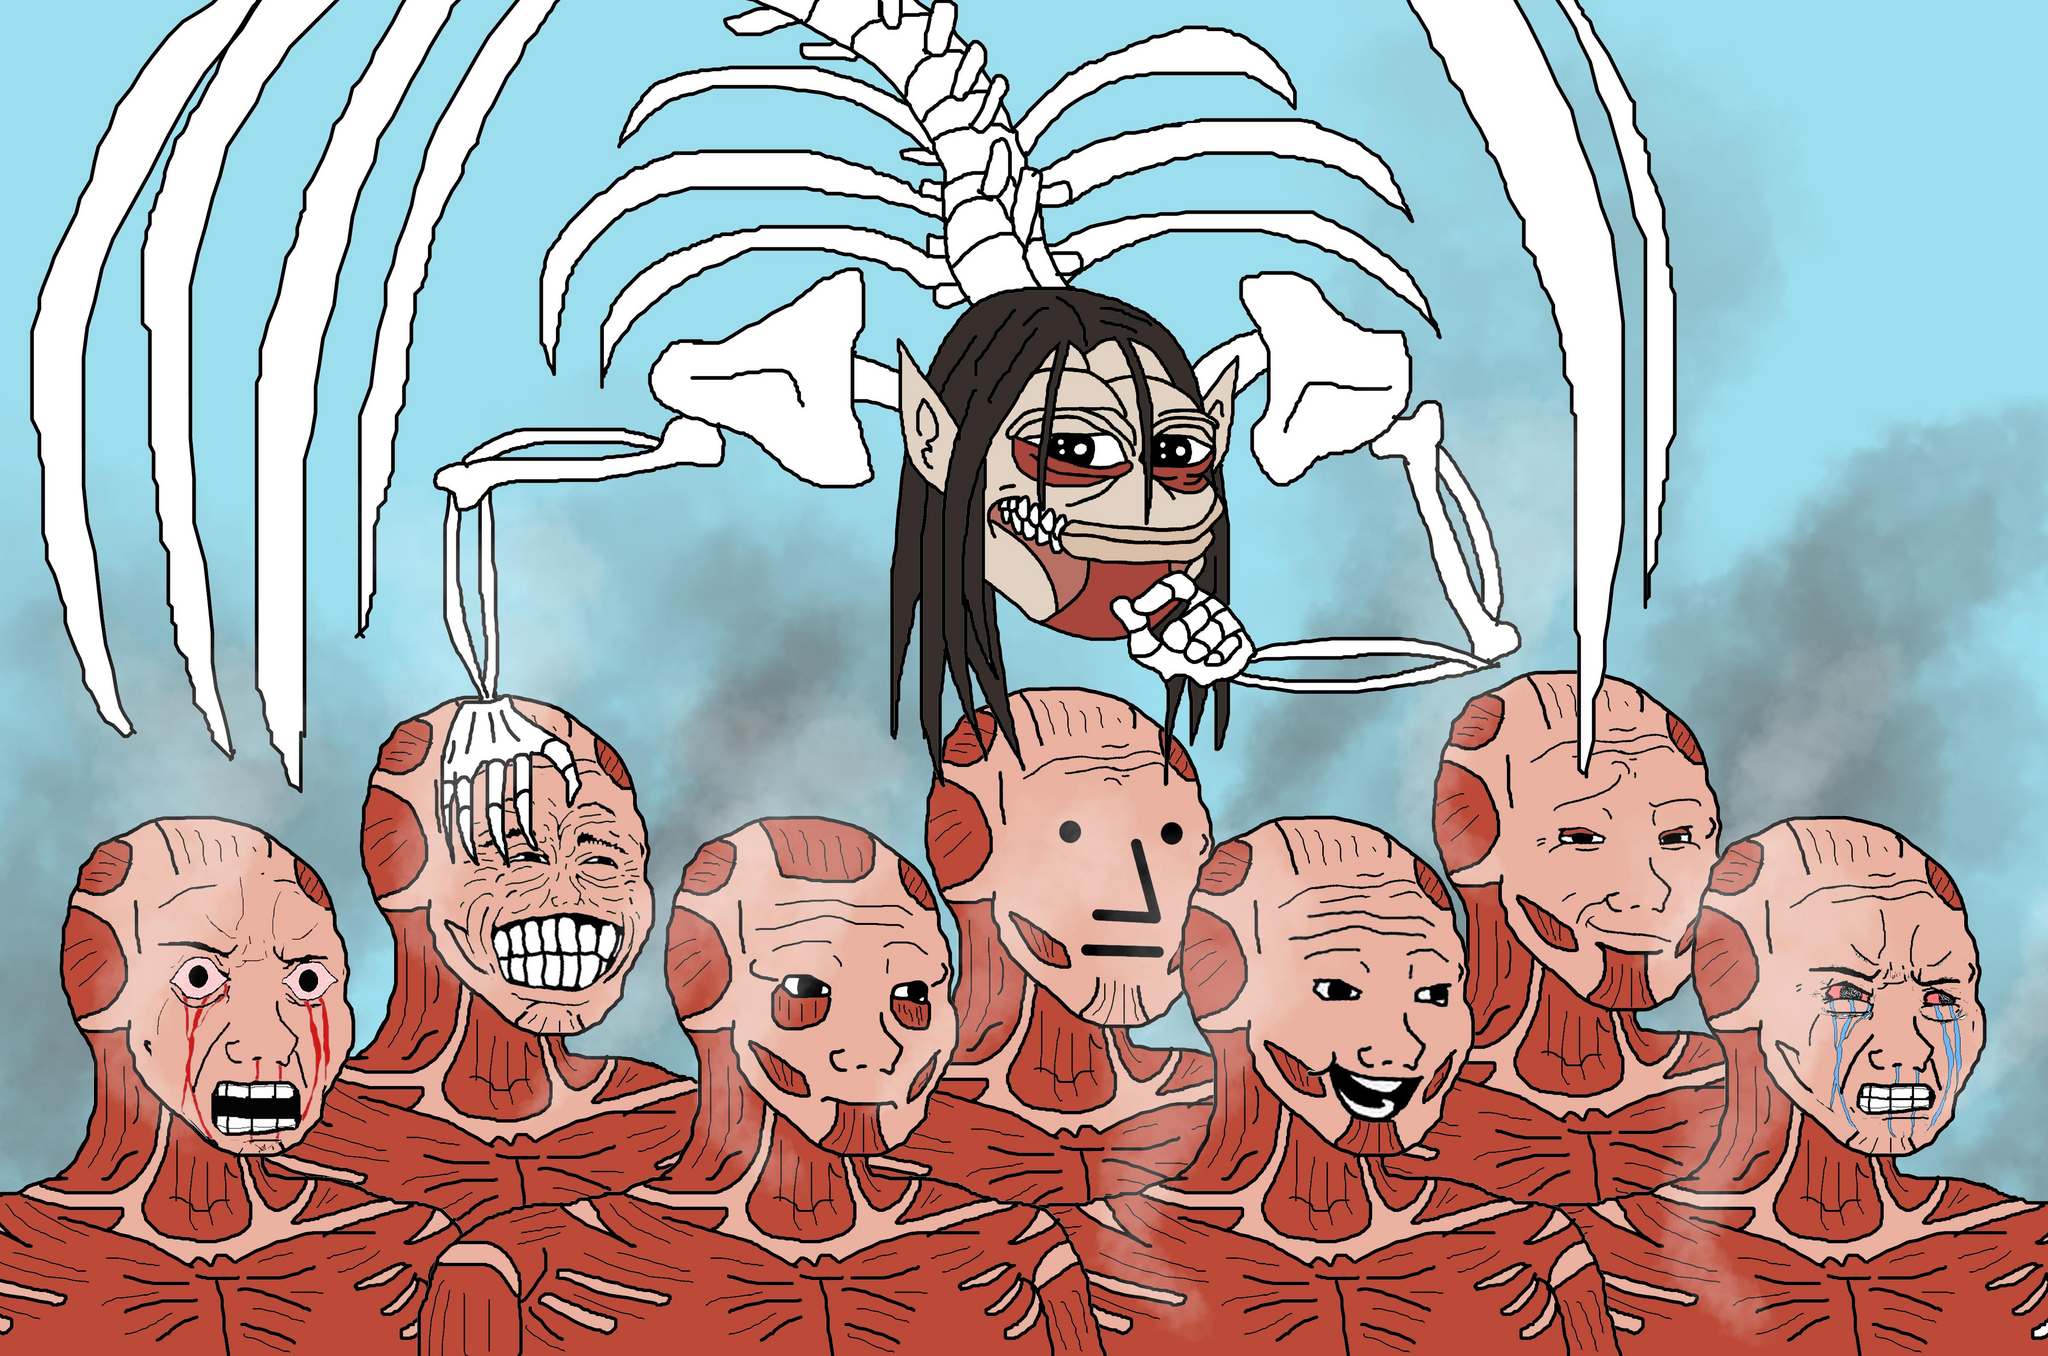
Label: 5_Wojak_with_Background